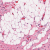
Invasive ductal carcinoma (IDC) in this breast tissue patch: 0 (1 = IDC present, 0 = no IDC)